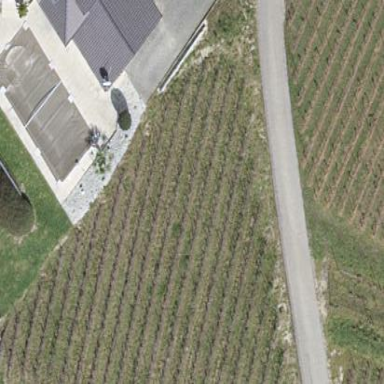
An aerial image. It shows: Vineyard where grapes are grown.